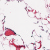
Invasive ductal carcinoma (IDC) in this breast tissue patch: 0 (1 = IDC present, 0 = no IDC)